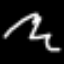
Label: squiggle